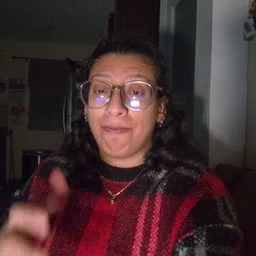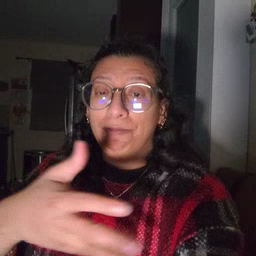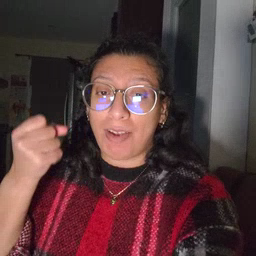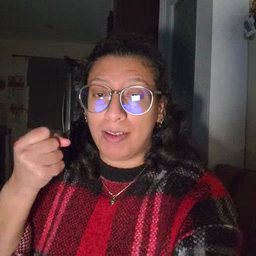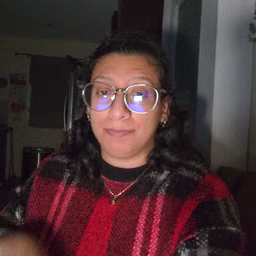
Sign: fast